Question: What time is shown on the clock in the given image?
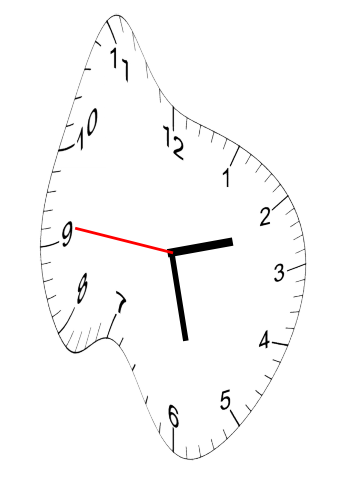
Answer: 02:27:46